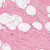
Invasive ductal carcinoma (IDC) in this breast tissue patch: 0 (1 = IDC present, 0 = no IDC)